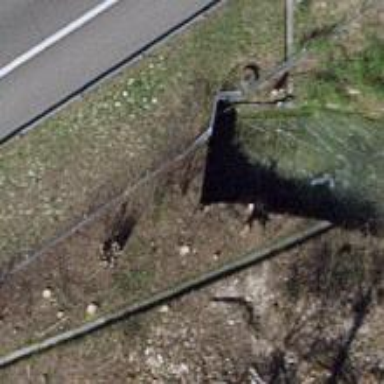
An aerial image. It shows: Culvert tunnel under river.